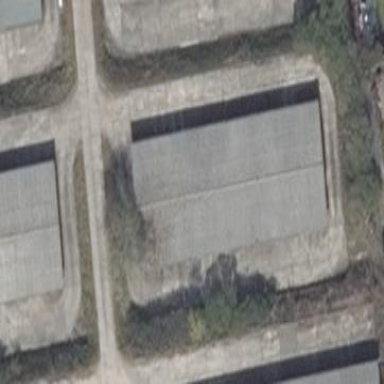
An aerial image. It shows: Group of garages.